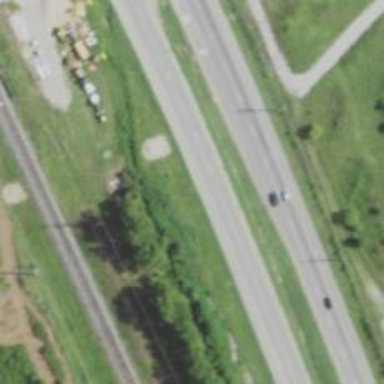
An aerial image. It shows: Trunk highway with expressway features.